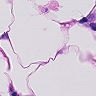
Metastatic tissue present: no